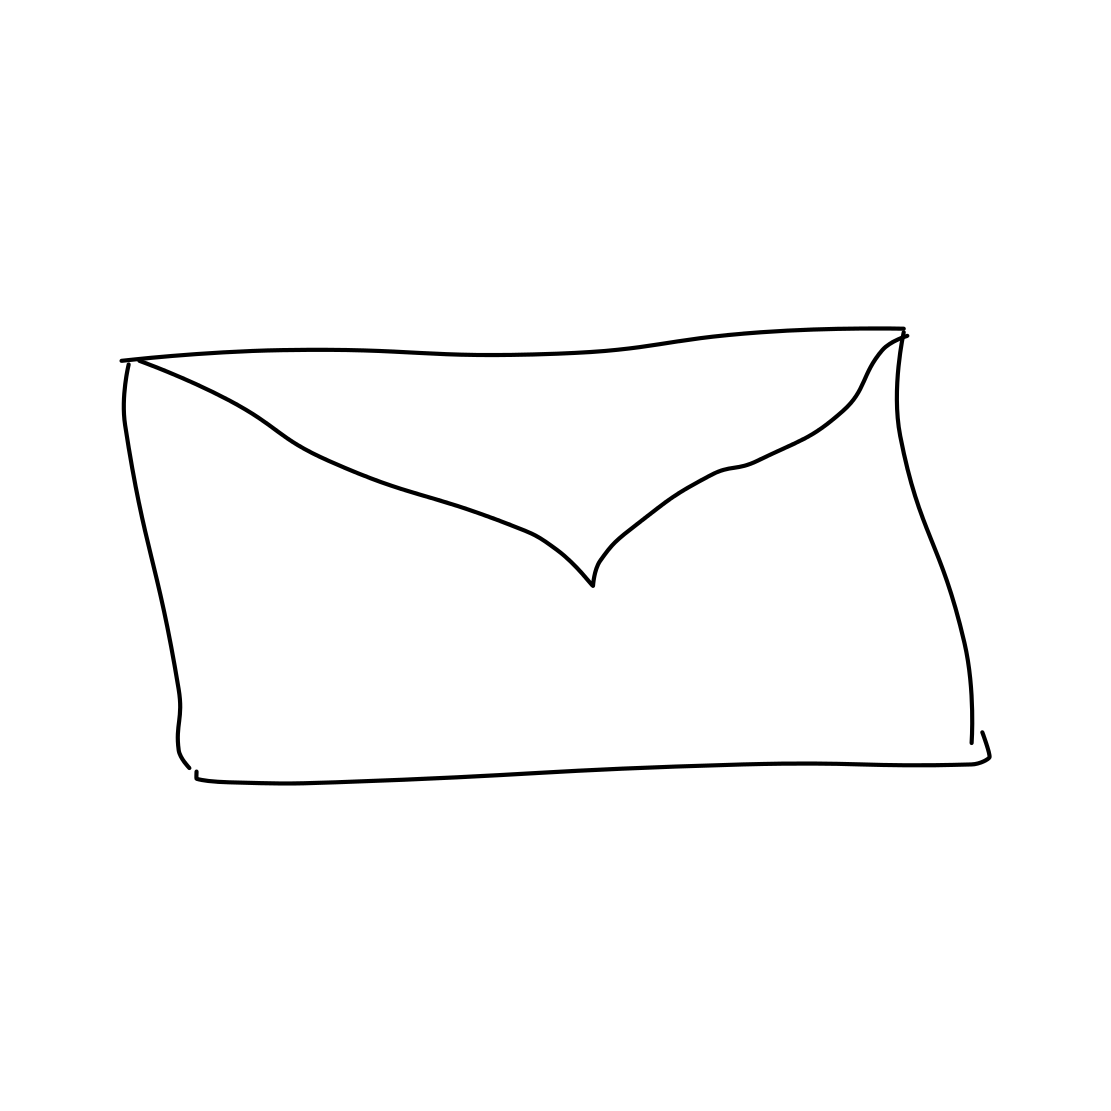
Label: envelope